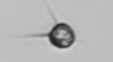
Label: Acanthoica_quattrospina